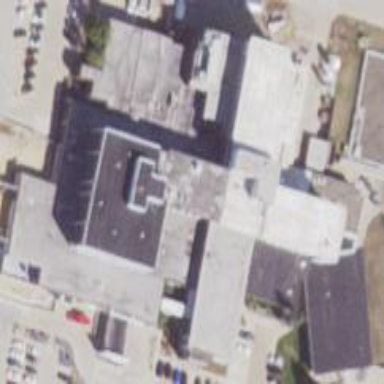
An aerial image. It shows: Hospital building.